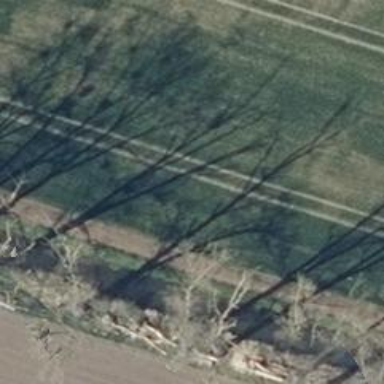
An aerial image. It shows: Row of deciduous broadleaved trees.